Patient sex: F
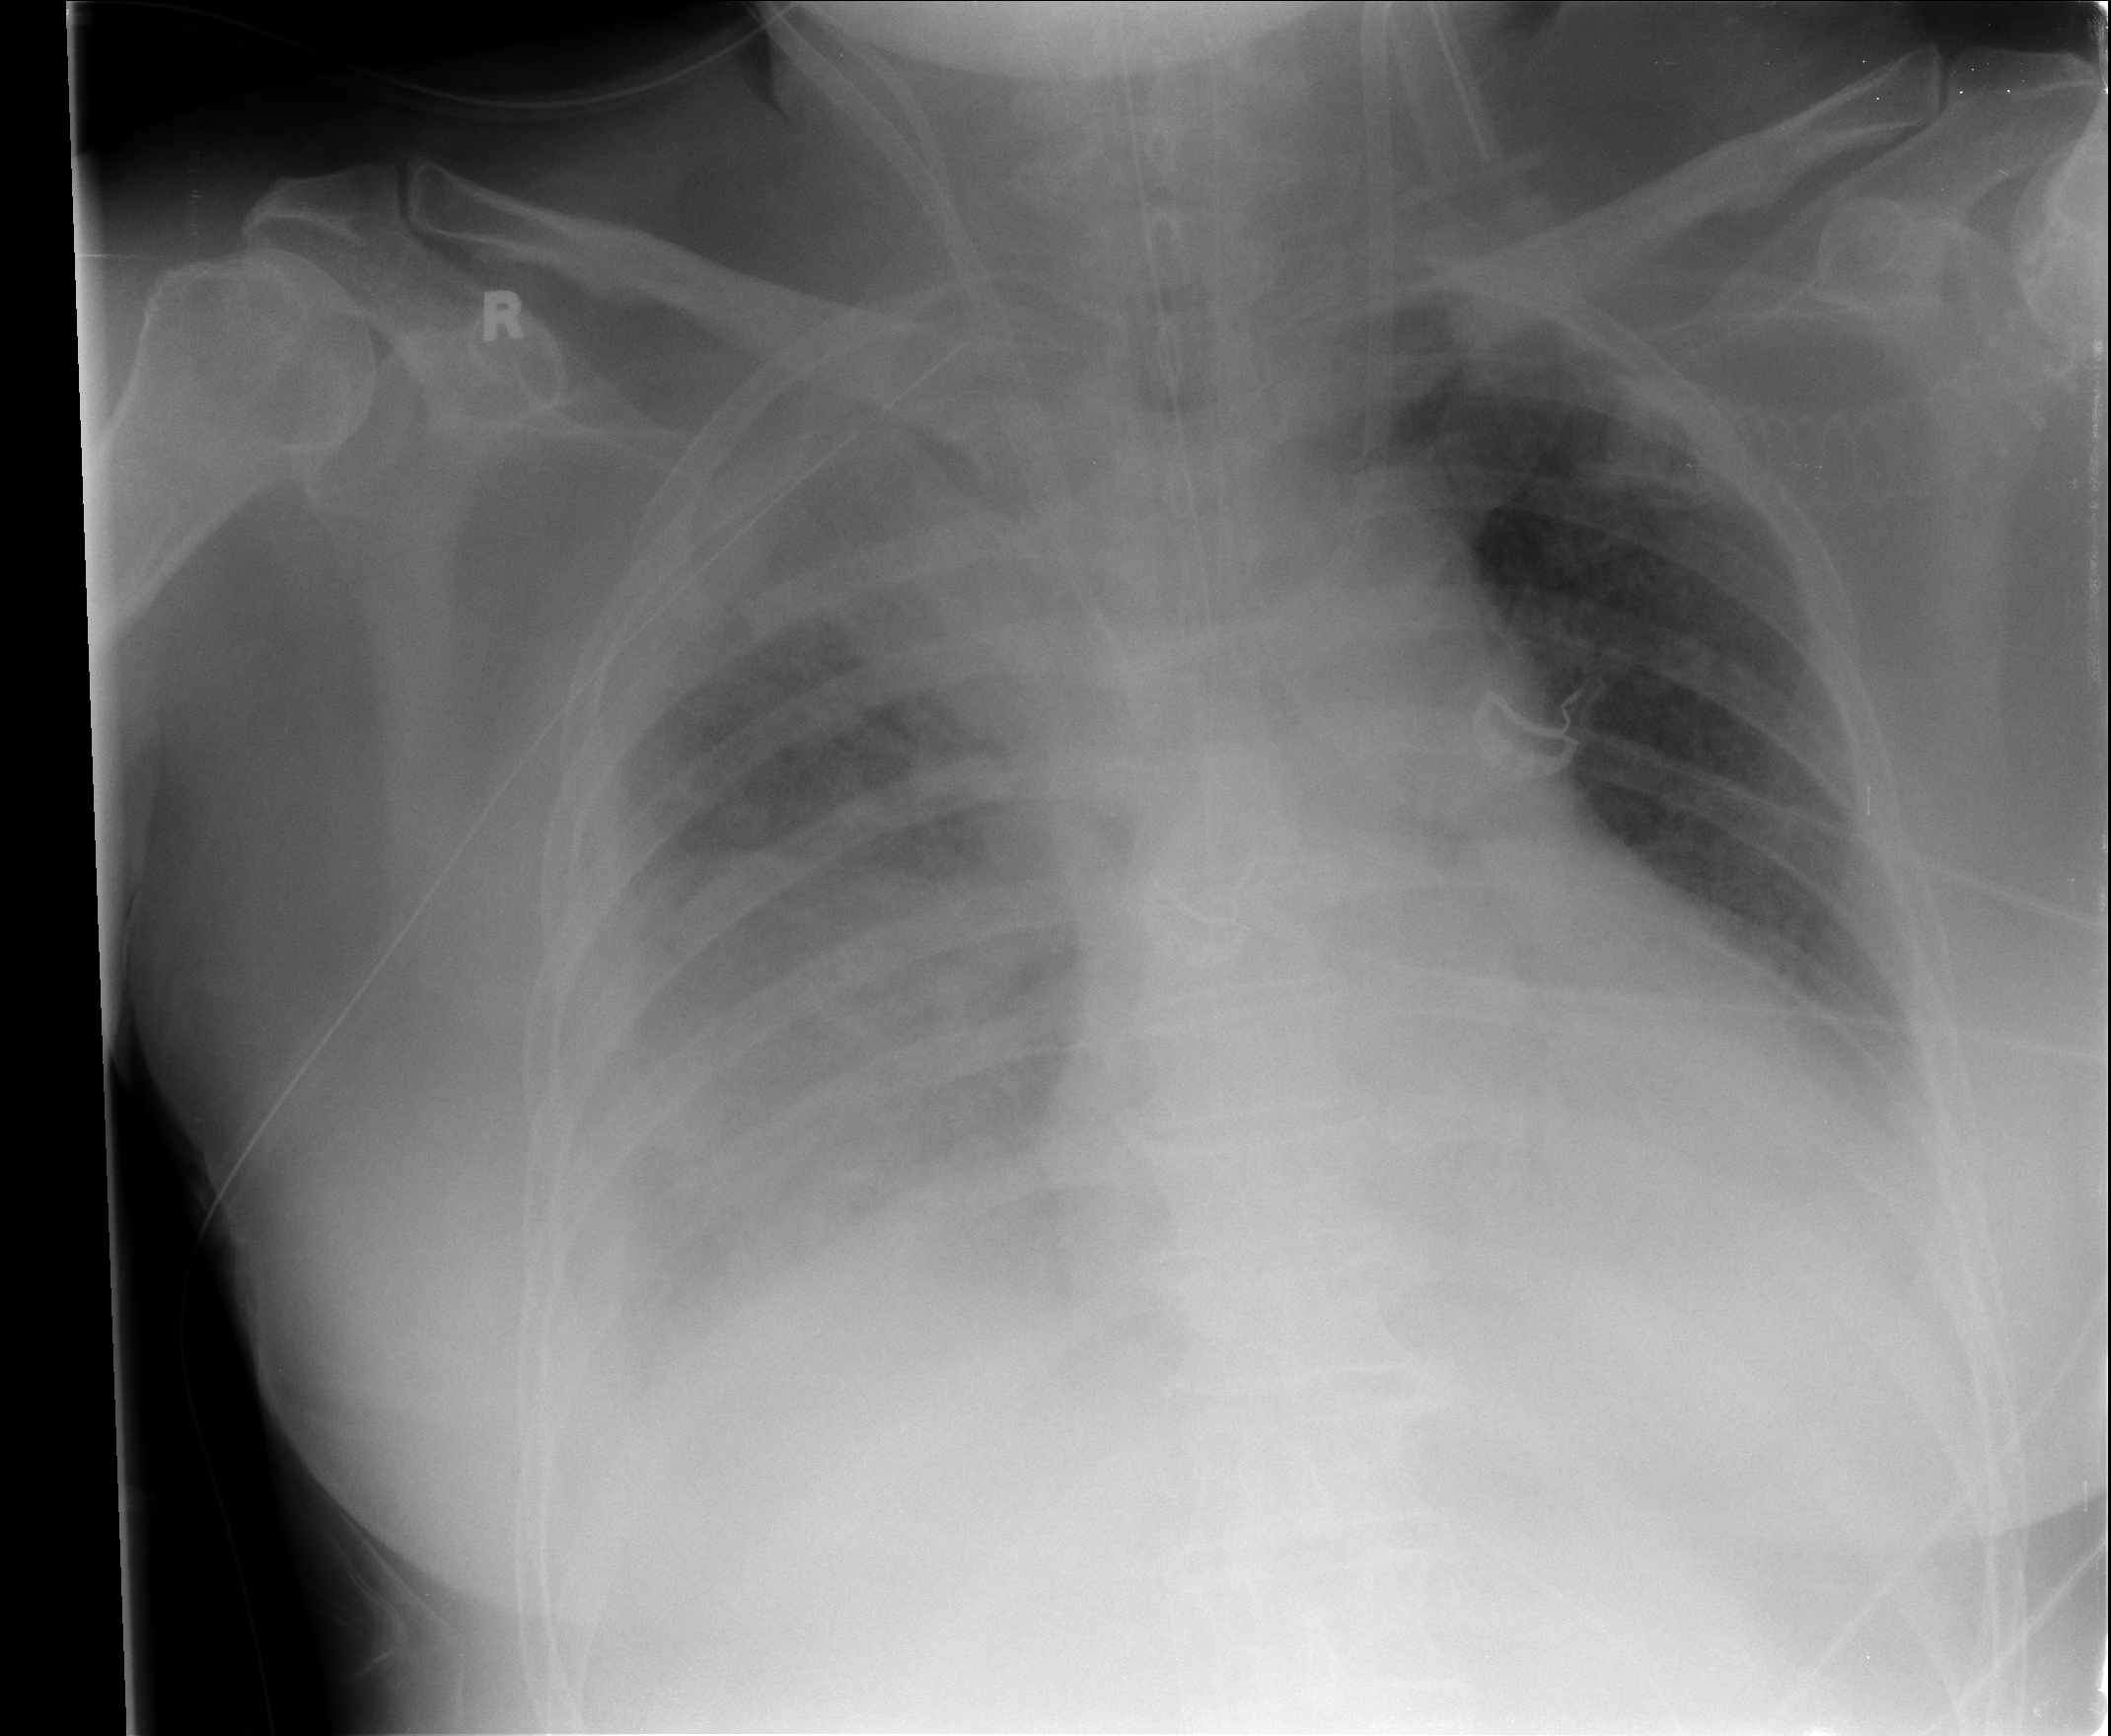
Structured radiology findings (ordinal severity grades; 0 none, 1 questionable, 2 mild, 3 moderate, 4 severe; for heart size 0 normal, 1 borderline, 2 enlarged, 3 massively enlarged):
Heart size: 2
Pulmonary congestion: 2
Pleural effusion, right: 3
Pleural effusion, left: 2
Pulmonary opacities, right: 3
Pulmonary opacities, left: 0
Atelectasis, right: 3
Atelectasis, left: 2